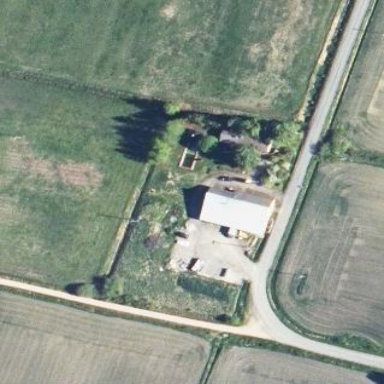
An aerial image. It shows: Farmyard area.